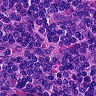
Metastatic tissue present: no